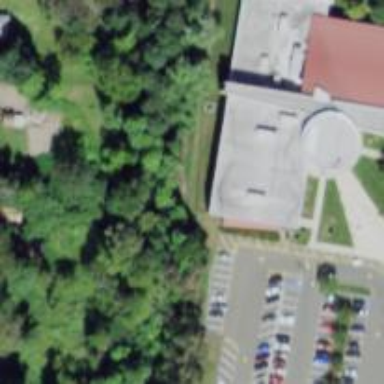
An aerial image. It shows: Kindergarten.